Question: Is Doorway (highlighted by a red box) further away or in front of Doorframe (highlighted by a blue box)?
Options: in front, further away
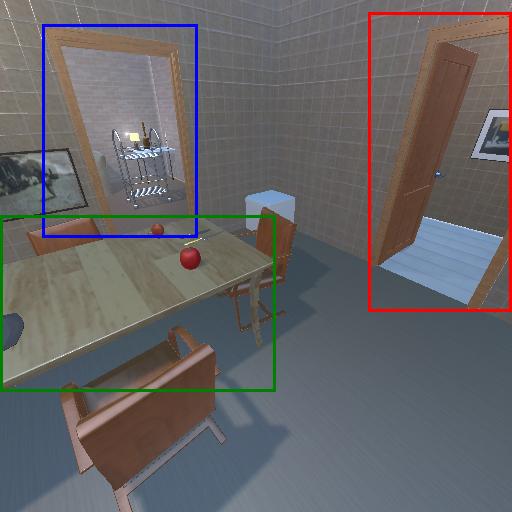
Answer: in front